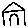
Label: house